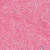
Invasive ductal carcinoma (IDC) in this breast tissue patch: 0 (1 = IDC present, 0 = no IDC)